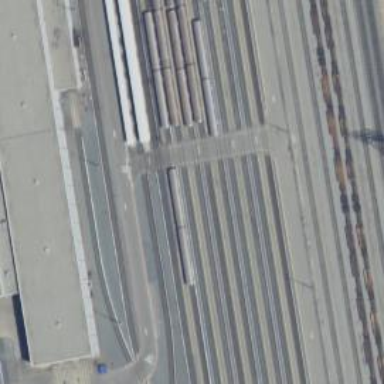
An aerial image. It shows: Railway level crossing.